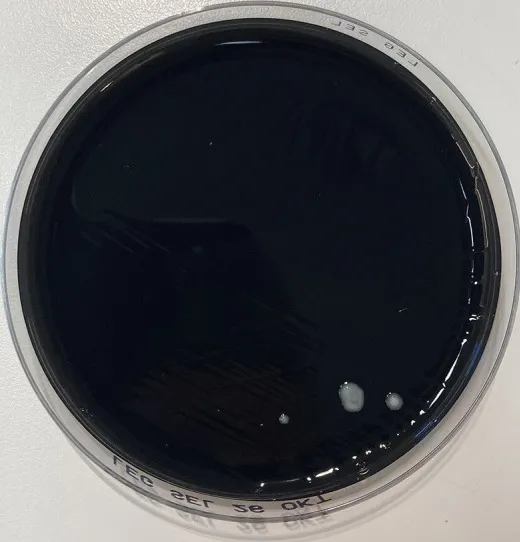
A total of five colonies of Legionella longbeachae colonies grew on buffered charcoal yeast extract agar (BCYE).
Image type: pathology (gram)